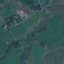
Land use / land cover class: Pasture